Interaction volume radius: 5 \u00c5
Interaction volume height: 15 \u00c5
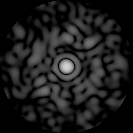
Disorder parameter: 0.7692